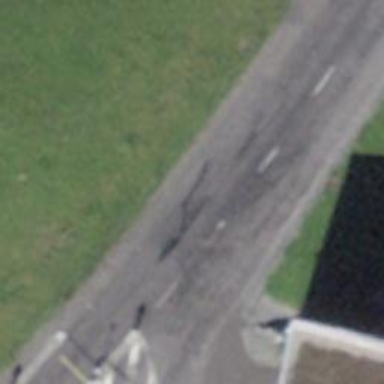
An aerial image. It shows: Tertiary road.